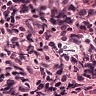
Metastatic tissue present: no